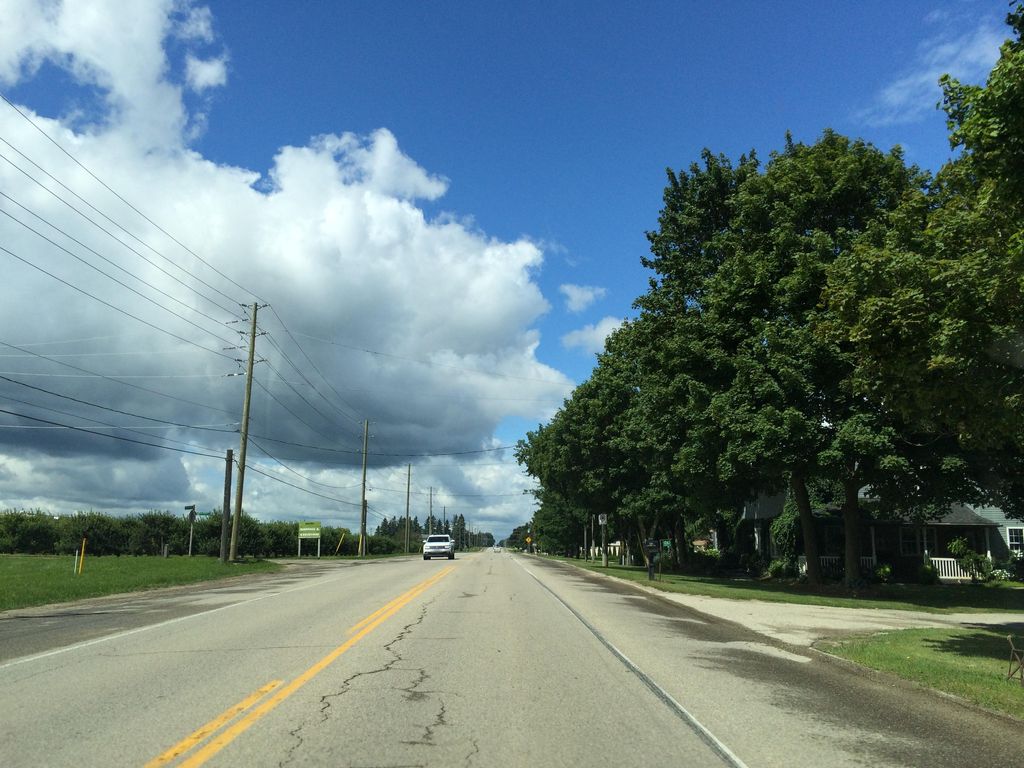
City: kitchener-waterloo